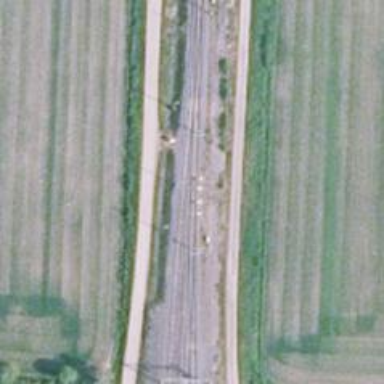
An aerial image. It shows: Railway track with continuous electrified contact line.